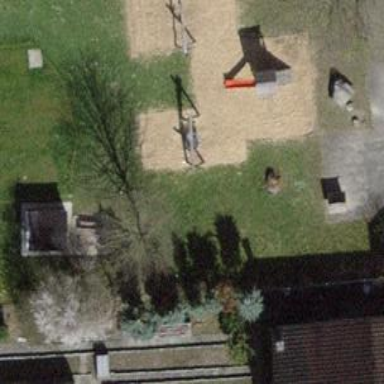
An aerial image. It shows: Playground area for leisure land.